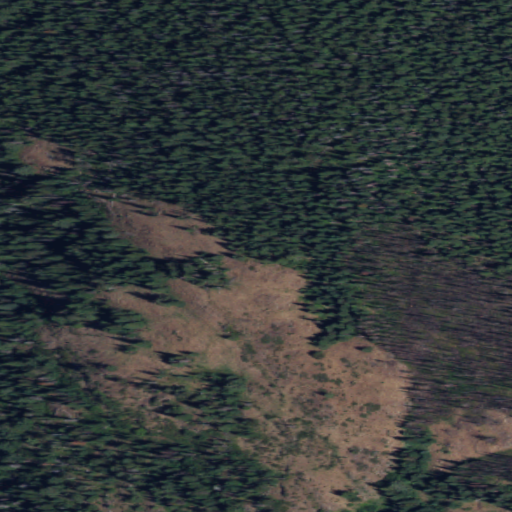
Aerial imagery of mountain in Washington named Baldy Mountain containing evergreen forest and shrub